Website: bh-photo
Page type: cross-sells
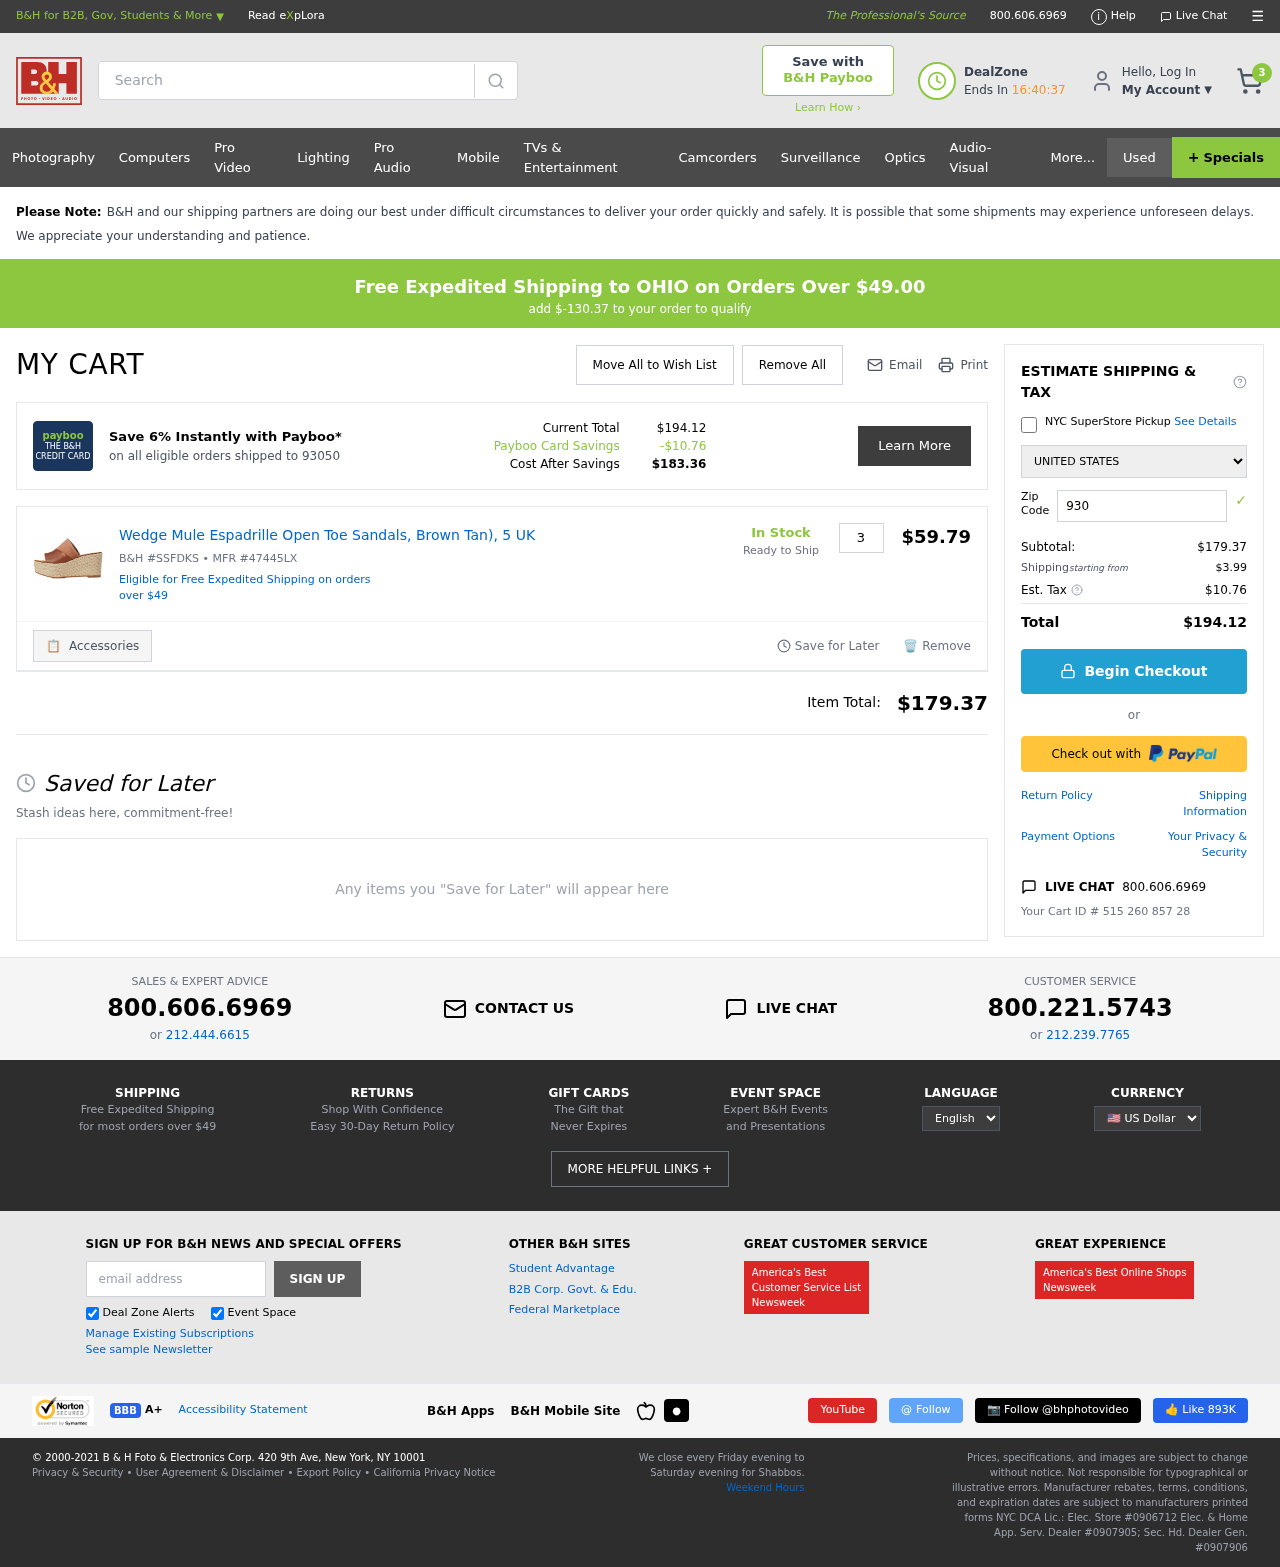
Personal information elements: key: PII_COUNTRY
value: United States
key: PII_POSTCODE
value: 93050
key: PII_STATE
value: OHIO
Product elements: key: PRODUCT1_NAME
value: Wedge Mule Espadrille Open Toe Sandals, Brown Tan), 5 UK
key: PRODUCT1_PRICE
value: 59.79
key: PRODUCT1_QUANTITY
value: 3
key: PRODUCT1_SKU
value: B&H #SSFDKS
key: PRODUCT1_MFR
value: MFR #47445LX
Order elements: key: ORDER_NUM_ITEMS
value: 3
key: SHIPPING_THRESHOLD_REMAINING
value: $-130.37
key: ORDER_TOTAL
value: $194.12
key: ORDER_SUBTOTAL
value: $179.37
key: ORDER_SHIPPING_COST
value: $3.99
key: ORDER_TAX
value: $10.76
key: ORDER_ID
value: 515 260 857 28
Search elements: key: HEADER_SEARCH
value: Search
Other elements: key: PAYBOO_SAVINGS
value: -$10.76
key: COST_AFTER_SAVINGS
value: $183.36